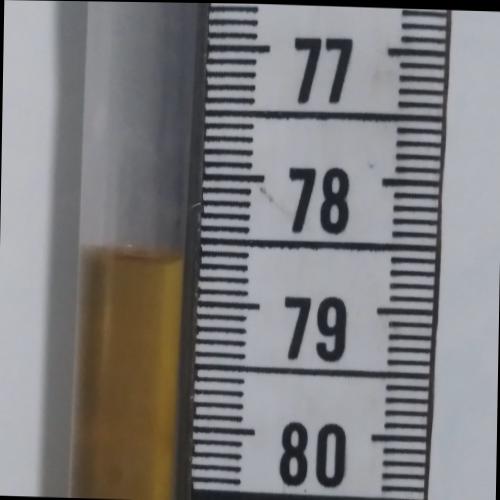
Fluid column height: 78.7 cm